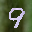
Label: 9